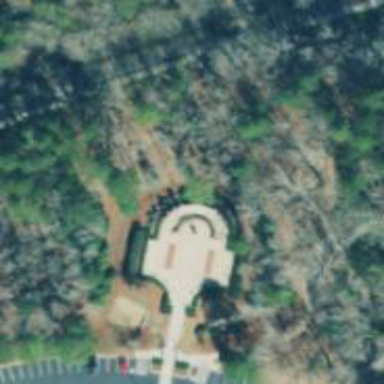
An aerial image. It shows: Historic memorial.